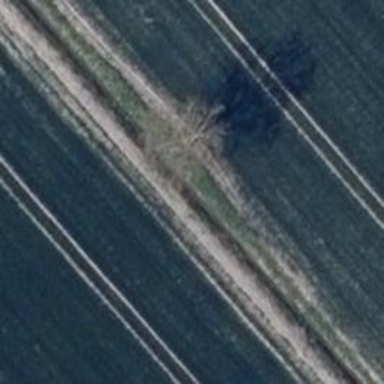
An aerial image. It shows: Deciduous broadleaved tree.